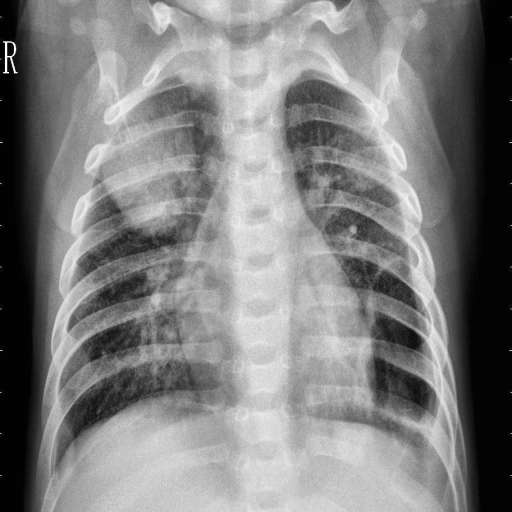
Finding: PNEUMONIA